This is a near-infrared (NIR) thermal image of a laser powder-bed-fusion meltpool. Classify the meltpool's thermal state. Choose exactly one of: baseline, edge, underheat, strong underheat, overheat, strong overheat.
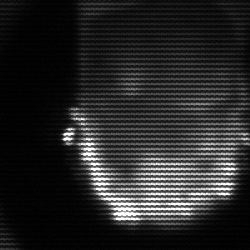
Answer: baseline